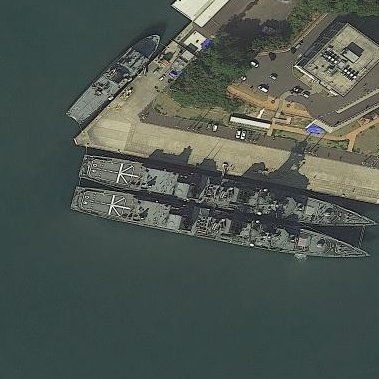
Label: Murasame-class_destroyer